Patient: sex M, age 64
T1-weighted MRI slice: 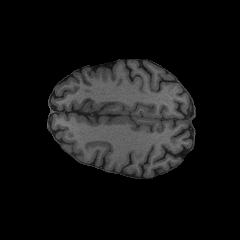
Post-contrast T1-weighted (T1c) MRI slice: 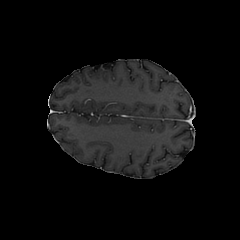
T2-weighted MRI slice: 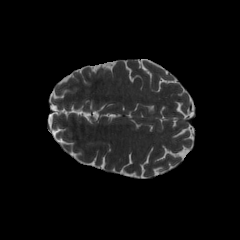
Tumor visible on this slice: no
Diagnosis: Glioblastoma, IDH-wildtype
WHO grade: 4